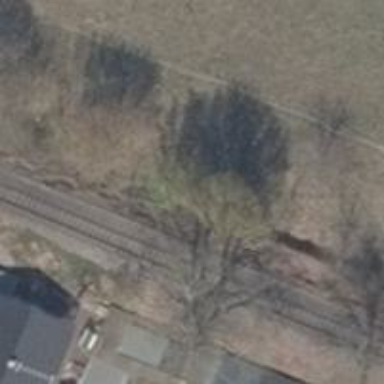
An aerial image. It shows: Railway signal.